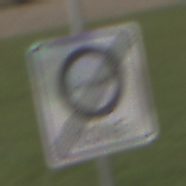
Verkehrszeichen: EndeUmweltzone
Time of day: MorningAfternoon
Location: Outdoor (Suburban)
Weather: Overcast
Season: NotSpecified
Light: Natural